Field crop: maize
Growth stage: 2
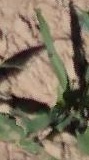
Species: maize